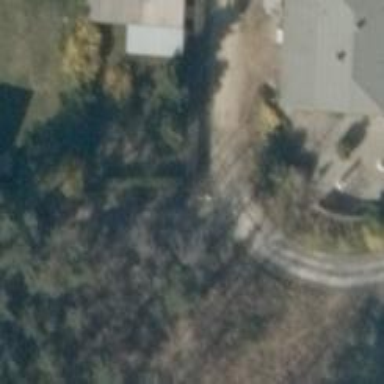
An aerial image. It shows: Alleyway designated as service road.